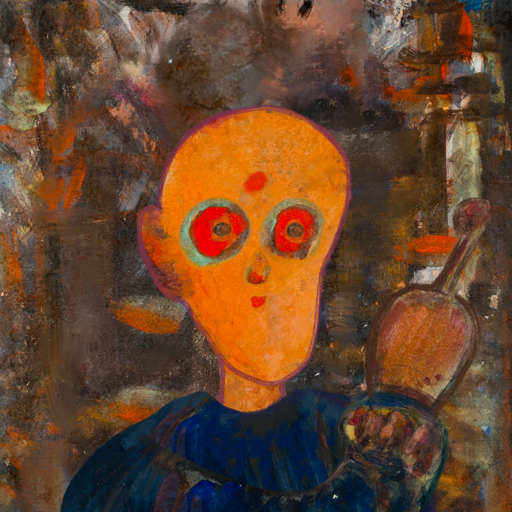
Background: GypsyQueen, Head And Neck Front: Hypocrite, Face Front: Sisters, Bust: Pipe, Hair Front: Blank, Head Accessory: Blank, Second Necklace: Blank, Necklace: Blank, Baby: Blank